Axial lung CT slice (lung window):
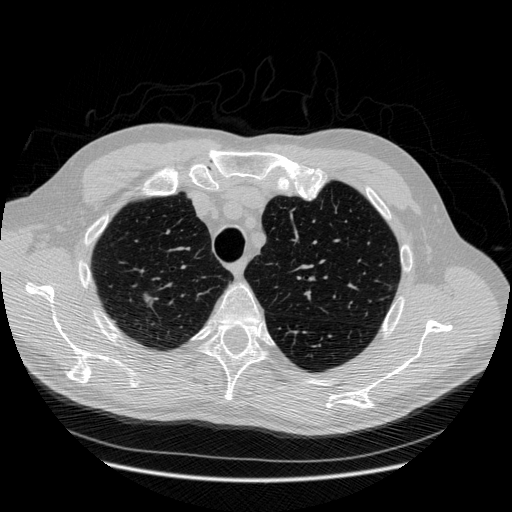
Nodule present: yes
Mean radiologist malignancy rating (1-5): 4